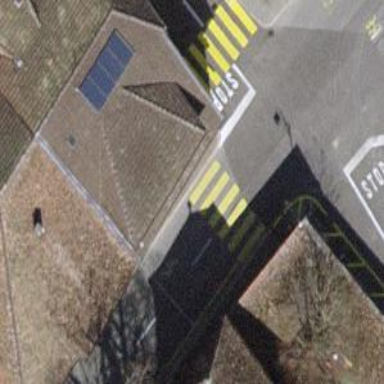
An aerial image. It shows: Uncontrolled zebra crossing with notable zebra markings.